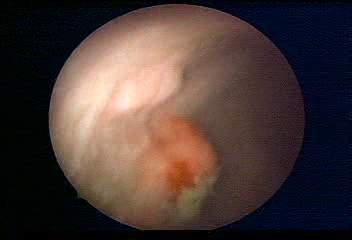
Modality: WLC
Class: Malignant
Subclass: HighGradePapillary
Lesion: L1
Stage: T1
Morphology: Papillary
Bladder cancer association: Yes
Annotated structures: Tumor